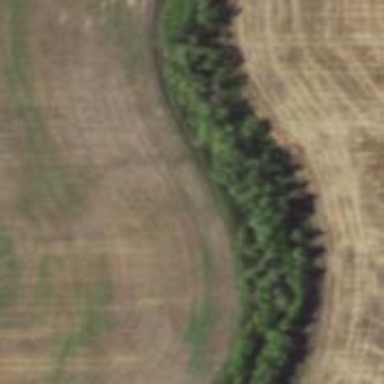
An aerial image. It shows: Row of trees along waterway.